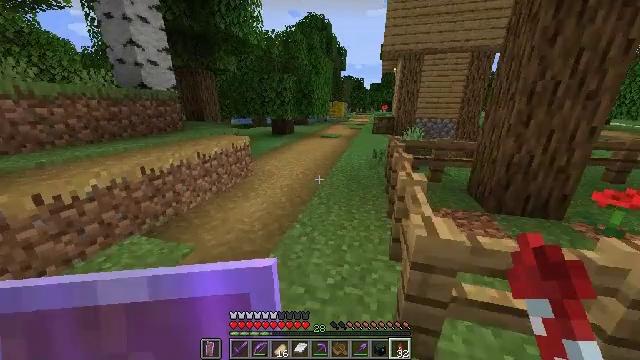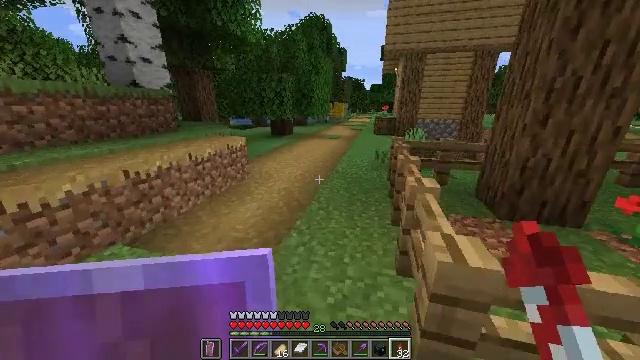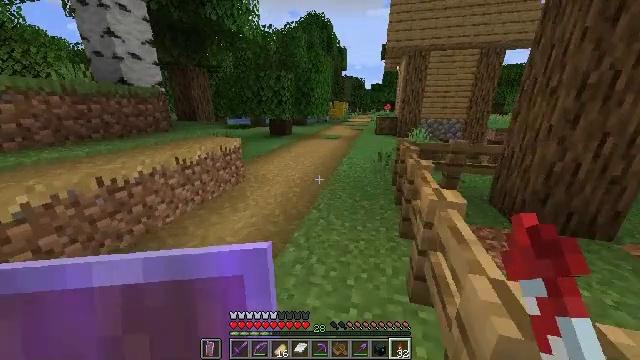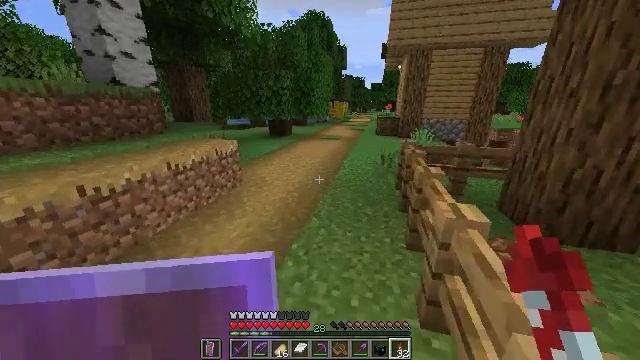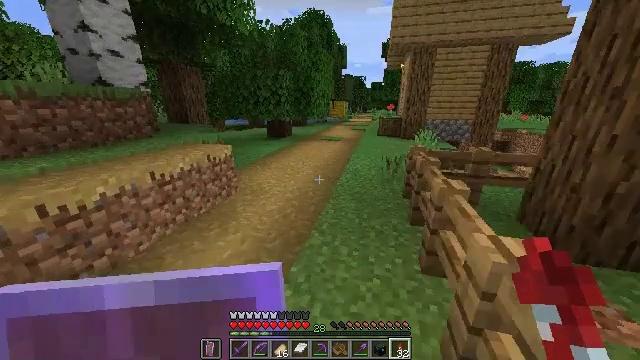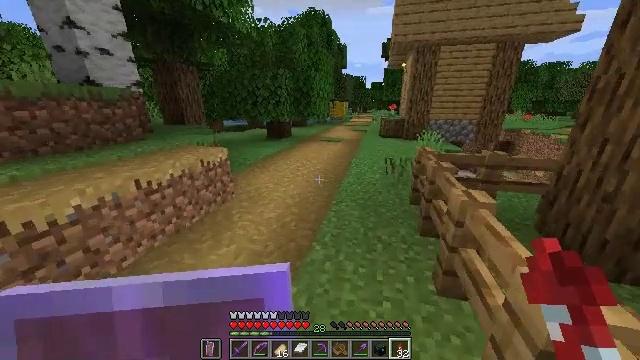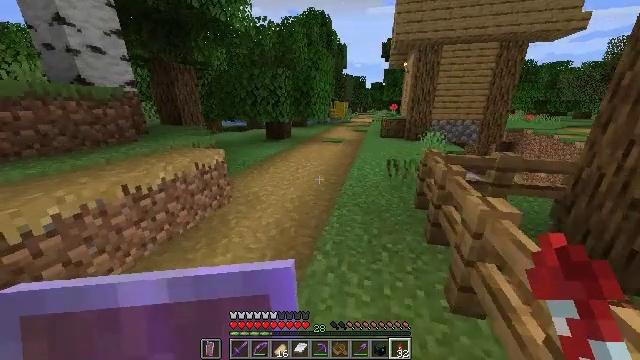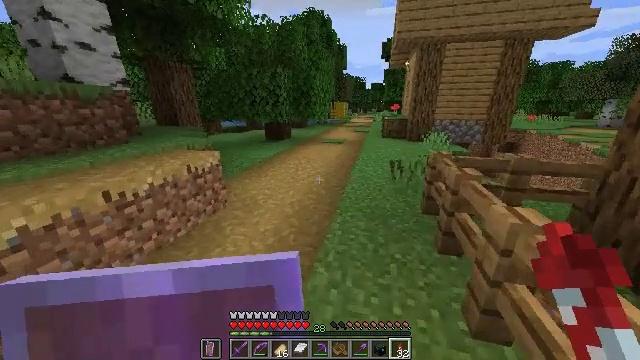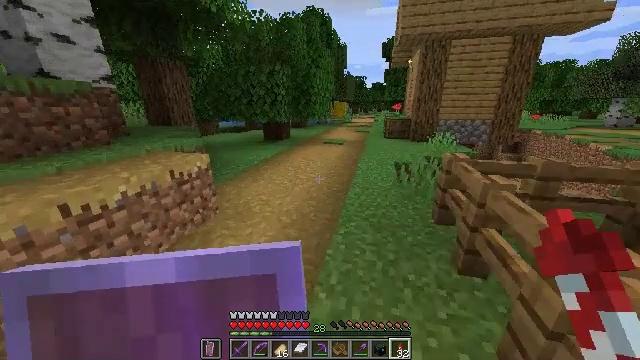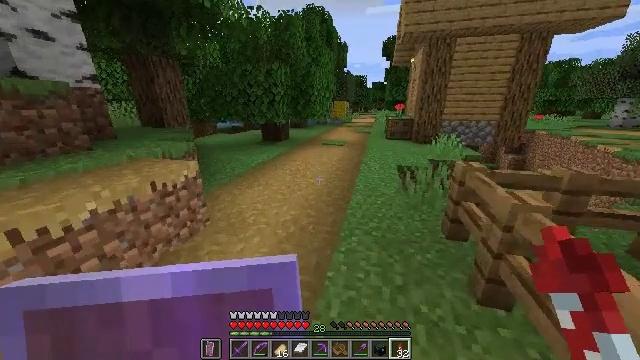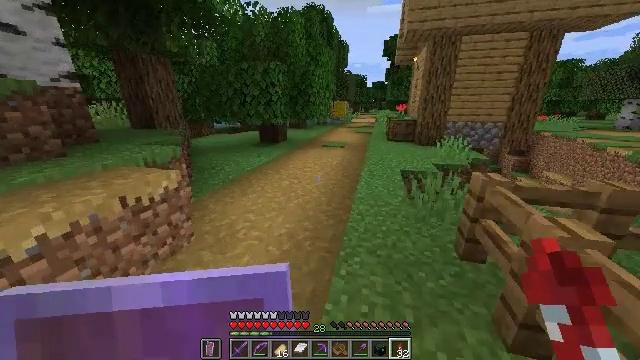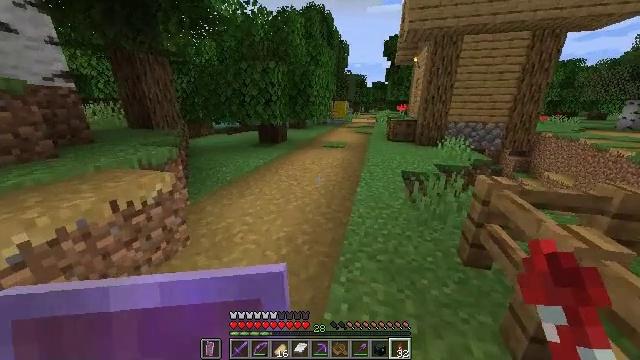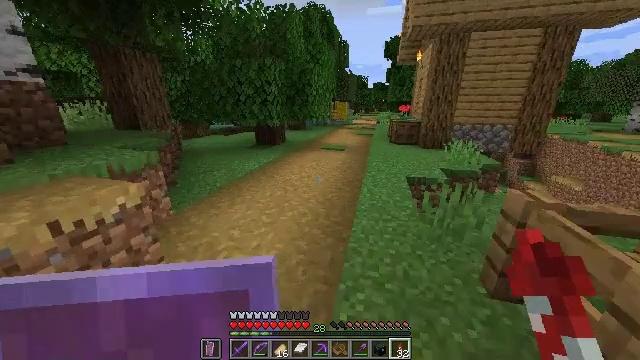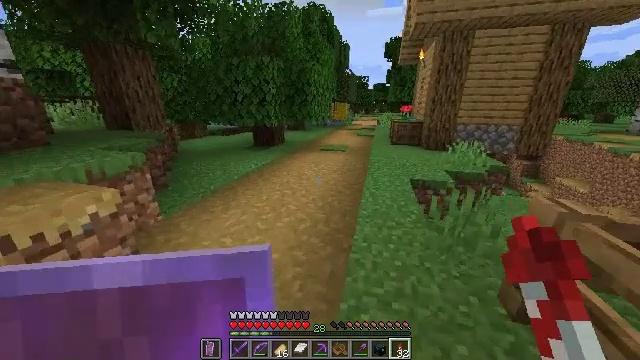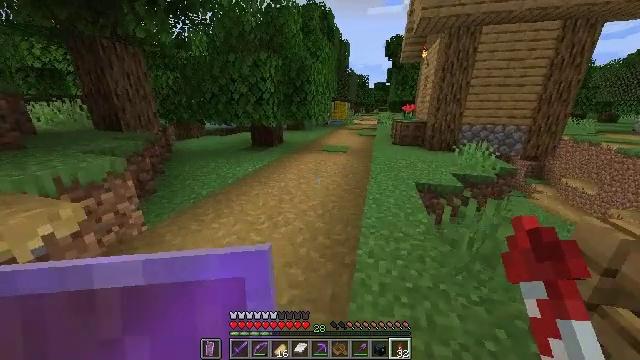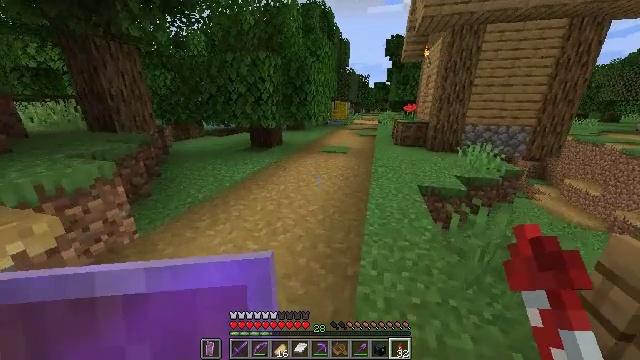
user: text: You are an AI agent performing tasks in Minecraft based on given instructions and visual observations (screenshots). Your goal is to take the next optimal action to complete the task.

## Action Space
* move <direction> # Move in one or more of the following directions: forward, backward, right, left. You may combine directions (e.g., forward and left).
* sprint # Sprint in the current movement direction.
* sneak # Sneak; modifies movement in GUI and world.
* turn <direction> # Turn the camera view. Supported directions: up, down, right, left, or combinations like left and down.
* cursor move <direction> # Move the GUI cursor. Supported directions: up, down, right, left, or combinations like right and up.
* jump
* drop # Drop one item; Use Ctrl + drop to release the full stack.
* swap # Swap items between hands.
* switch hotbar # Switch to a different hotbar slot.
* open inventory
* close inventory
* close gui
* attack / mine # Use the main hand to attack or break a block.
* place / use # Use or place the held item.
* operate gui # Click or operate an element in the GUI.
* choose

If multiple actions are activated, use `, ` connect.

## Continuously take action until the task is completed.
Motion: motion action
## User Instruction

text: Attack the grass path to restore it to dirt.
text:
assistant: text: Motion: move forward, sprint
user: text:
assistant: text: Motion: move forward, sprint
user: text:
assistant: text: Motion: move forward, sprint
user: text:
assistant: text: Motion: move forward, sprint
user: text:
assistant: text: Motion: move forward, sprint
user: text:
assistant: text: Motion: move forward, sprint
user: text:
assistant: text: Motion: move forward, sprint
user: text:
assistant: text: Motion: move forward, sprint
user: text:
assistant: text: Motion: move forward, sprint
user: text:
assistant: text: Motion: move forward, sprint
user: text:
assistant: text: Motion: move forward, sprint
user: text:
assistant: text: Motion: move forward, sprint
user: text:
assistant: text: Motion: move forward, sprint
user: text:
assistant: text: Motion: move forward, sprint
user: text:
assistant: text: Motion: move forward, sprint
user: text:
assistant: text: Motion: move forward, sprint
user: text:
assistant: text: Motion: move forward, sprint
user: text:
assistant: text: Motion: move forward, sprint, turn right
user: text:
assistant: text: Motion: move forward, sprint, turn right and down
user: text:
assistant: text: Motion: move forward, sprint, turn right and down
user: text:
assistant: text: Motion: move forward, sprint
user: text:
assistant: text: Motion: move forward, sprint
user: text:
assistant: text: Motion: move forward, sprint
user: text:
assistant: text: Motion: move forward, sprint
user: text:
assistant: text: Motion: move forward, sprint, turn down
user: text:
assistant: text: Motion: move forward, sprint, turn down
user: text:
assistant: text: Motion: move forward, sprint, turn down
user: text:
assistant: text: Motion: move forward
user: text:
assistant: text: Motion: no_op
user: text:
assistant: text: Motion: no_op